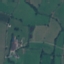
Land use / land cover class: Pasture